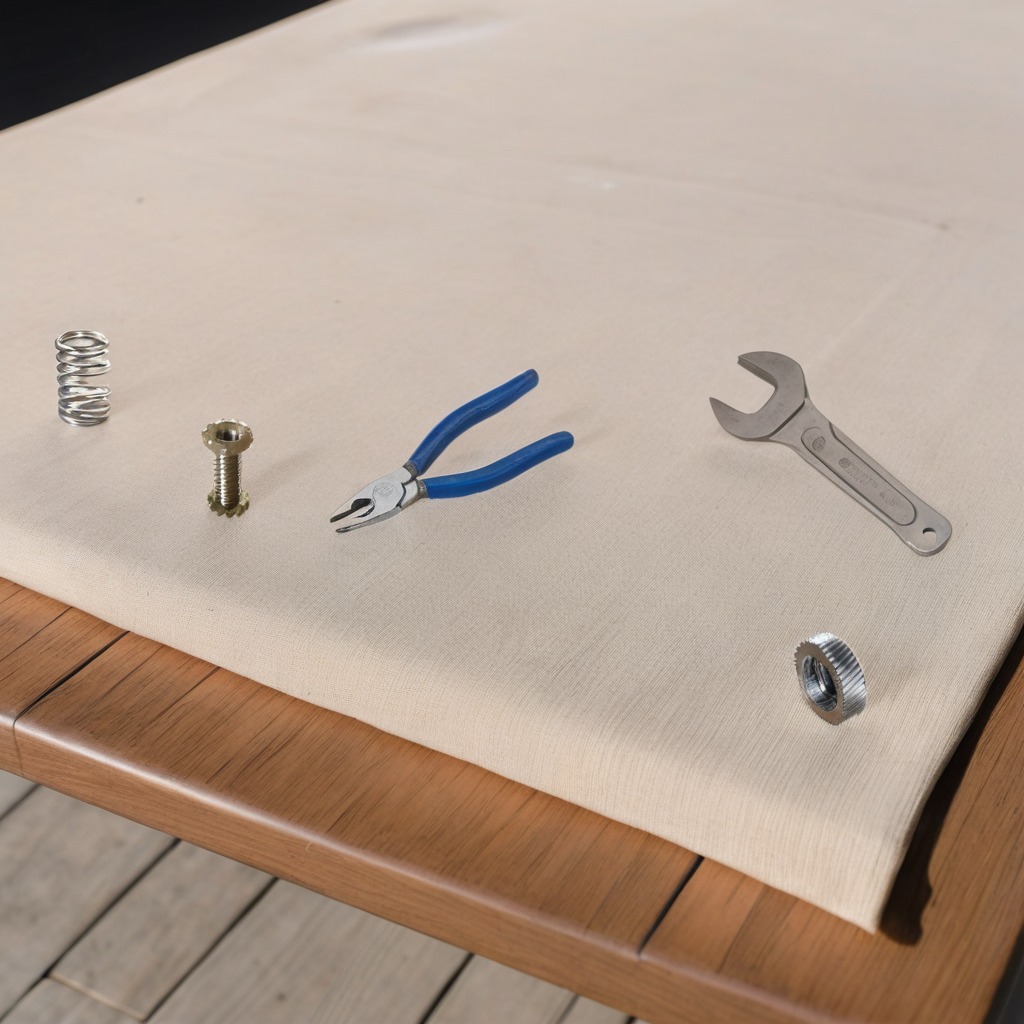
A steel gear with teeth, a metal machine screw, a pair of pliers, a coiled metal spring, and a wrench lying on a wooden table in an outdoor workshop during daytime bright natural light soft shadows worn but beneath the cloth